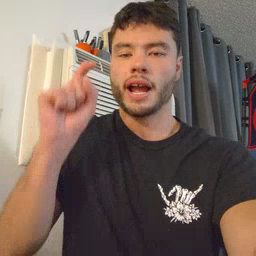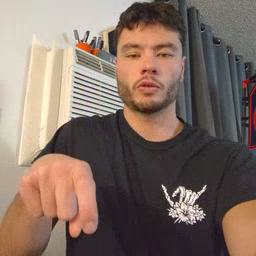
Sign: haveto